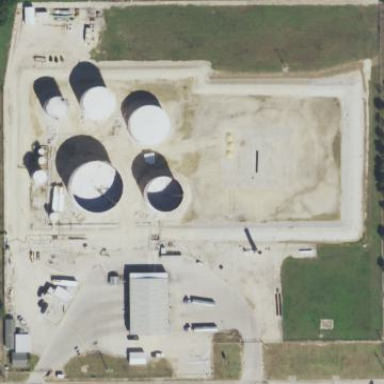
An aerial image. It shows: Industrial area designated as petroleum terminal.